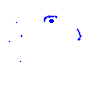
Particle: electron